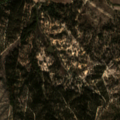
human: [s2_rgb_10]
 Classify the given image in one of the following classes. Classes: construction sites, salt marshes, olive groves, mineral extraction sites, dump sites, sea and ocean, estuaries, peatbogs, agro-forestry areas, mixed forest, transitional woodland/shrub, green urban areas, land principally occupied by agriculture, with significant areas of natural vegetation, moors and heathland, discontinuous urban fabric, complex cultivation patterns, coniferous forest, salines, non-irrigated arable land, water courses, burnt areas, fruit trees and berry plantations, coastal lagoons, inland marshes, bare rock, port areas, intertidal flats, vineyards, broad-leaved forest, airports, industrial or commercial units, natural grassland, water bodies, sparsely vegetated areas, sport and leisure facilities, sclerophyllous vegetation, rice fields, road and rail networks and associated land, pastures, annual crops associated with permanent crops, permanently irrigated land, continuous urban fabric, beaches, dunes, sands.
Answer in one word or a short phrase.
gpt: rice fields, broad-leaved forest, transitional woodland/shrub